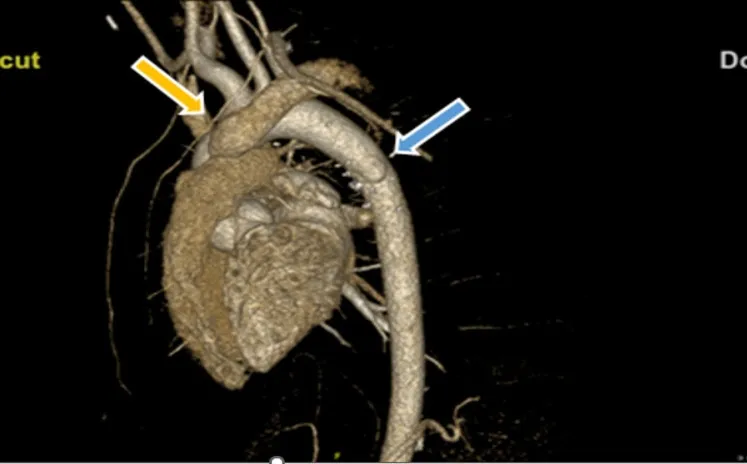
Postoperative volume-rendered cardiac CT angiography image. Repaired descending aorta with pericardium patch was showed as the blue arrow. AOLPA anastomosed to the main pulmonary artery via 18# synthetic vessel is indicated by the yellow arrow. AOLPA, anomalous origin of the left pulmonary artery; CT, computed tomography.
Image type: radiology (ct)